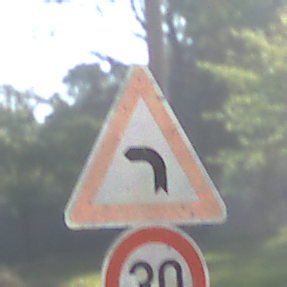
Verkehrszeichen: KurveLinks
Zusatzzeichen unten: Geschwindigkeit30
Umgebung: Outdoor, Nature
Tageszeit: MorningAfternoon
Wetter: Clear
Licht: Natural
Jahreszeit: NotSpecified
Kontrast: HighContrast